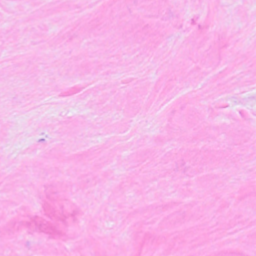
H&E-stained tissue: Breast